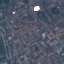
Label: Residential